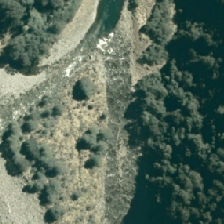
Land cover: low_producing_grassland